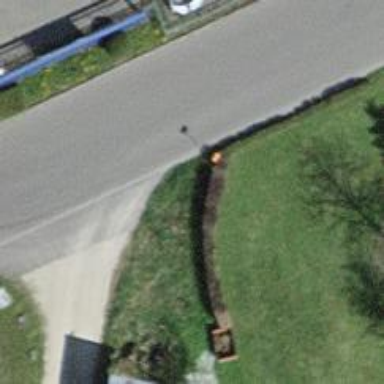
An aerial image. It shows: Aerial marker.